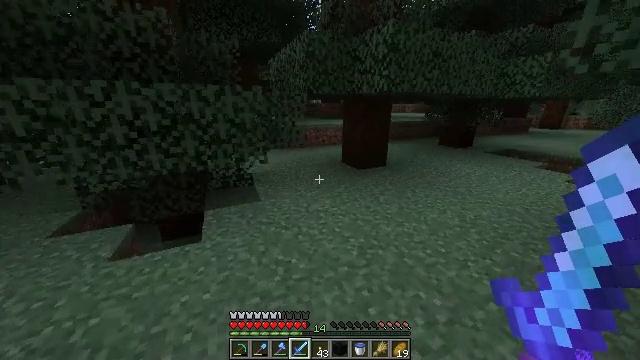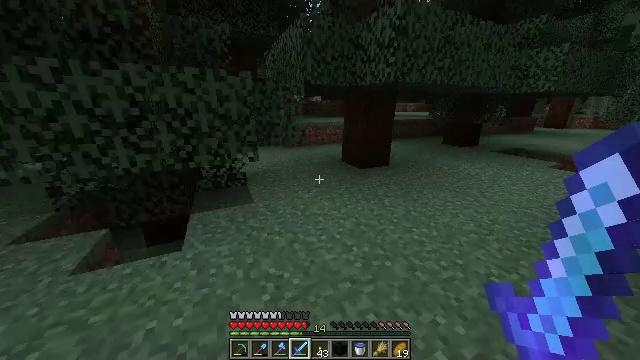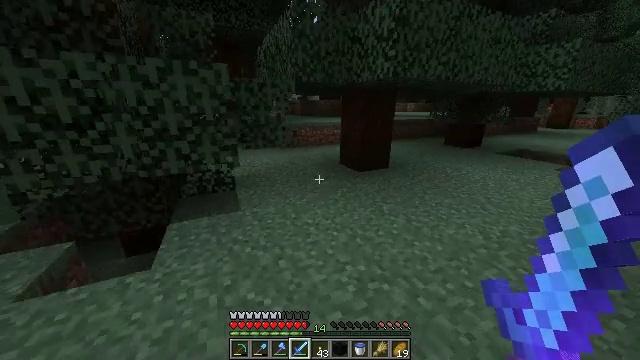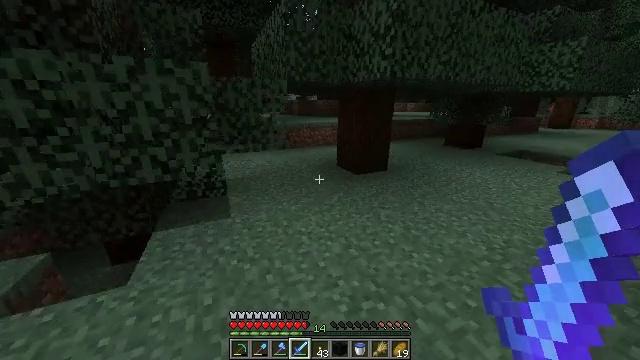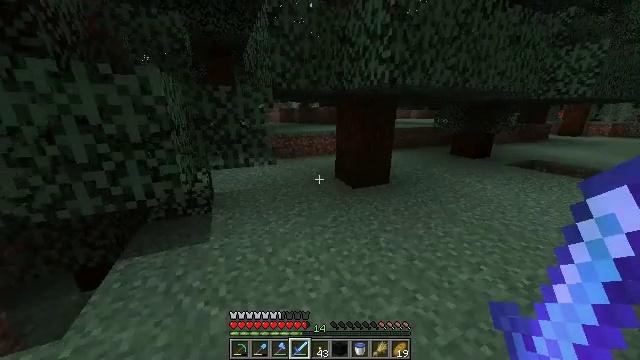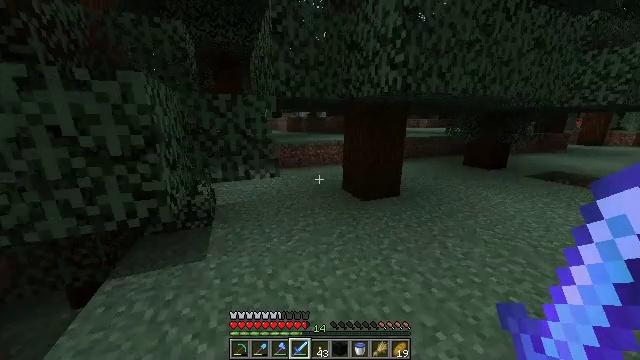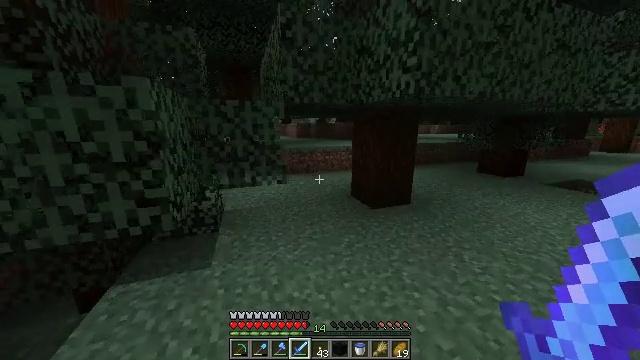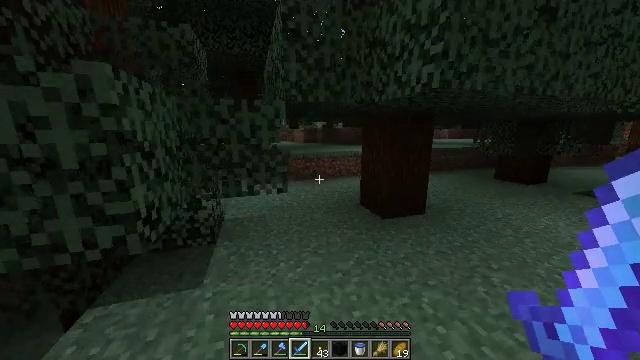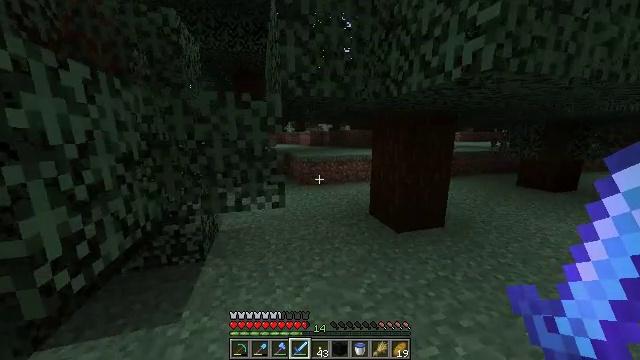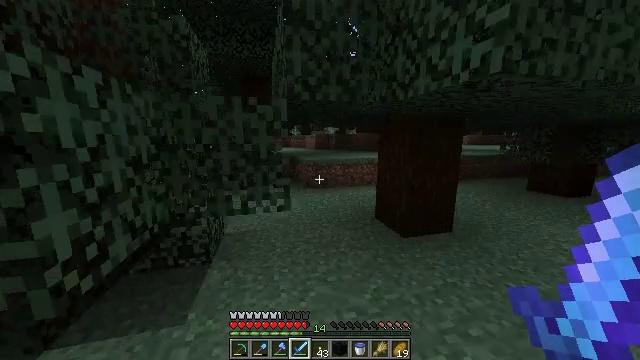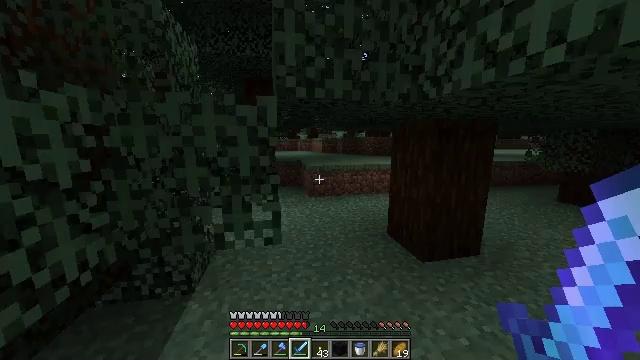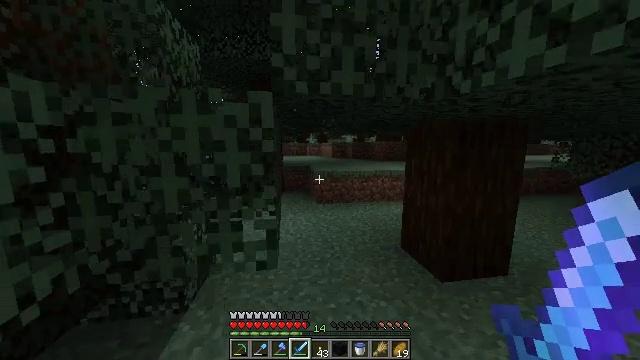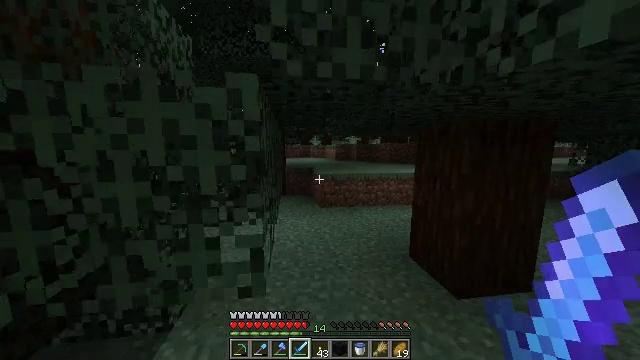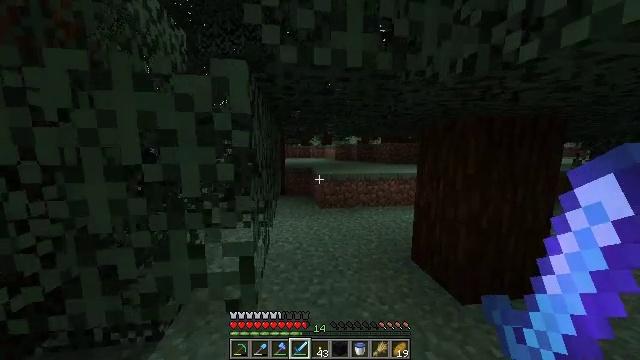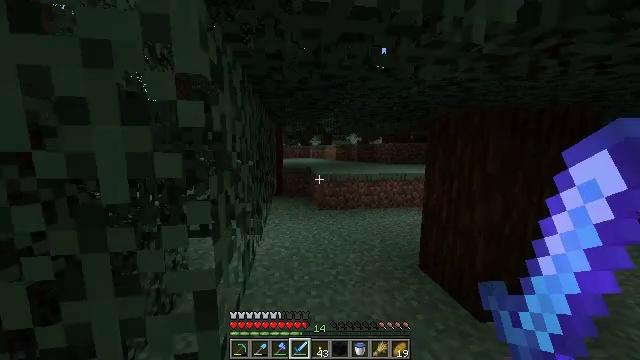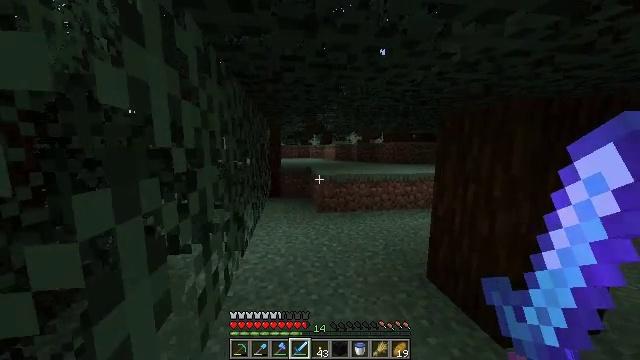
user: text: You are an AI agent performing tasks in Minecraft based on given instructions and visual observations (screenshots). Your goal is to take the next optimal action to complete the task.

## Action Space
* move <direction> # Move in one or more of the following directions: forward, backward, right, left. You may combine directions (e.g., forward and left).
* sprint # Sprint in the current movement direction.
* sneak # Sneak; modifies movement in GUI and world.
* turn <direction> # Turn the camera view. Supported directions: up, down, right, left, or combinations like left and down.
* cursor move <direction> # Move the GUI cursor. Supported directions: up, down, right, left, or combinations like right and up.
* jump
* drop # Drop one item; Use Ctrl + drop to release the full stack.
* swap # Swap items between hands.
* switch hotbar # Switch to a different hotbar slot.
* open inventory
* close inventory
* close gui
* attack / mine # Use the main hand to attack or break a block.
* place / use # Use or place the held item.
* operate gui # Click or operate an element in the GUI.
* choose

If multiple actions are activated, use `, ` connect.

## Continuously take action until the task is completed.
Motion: motion action
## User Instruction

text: Mine the sweet berry bush.
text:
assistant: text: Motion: move forward and move right, sprint
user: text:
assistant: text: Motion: move forward and move right, sprint
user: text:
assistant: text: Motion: move forward and move right, sprint
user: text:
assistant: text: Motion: move forward, sprint, turn left and up
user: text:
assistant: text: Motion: move forward, sprint, turn left and up
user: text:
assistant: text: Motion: move forward, sprint, turn left and up
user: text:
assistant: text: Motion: move forward, sprint, turn left and up
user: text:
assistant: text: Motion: move forward, sprint, turn left
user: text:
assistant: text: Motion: move forward, sprint, turn left
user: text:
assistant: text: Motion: move forward, sprint, turn left
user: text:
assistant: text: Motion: move forward, sprint, turn left and up
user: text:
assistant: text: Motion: move forward, sprint, turn left
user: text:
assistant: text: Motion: move forward, sprint
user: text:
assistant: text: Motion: move forward, sprint
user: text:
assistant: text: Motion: move forward, sprint
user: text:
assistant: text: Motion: move forward, sprint
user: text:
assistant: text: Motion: move forward, sprint
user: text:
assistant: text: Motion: move forward, sprint
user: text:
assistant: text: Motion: move forward, sprint, turn left
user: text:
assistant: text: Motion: move forward, sprint, turn left
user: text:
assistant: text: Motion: move forward, sprint, turn left
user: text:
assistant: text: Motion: move forward, sprint, turn left
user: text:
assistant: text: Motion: move forward, sprint
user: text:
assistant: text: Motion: move forward, sprint
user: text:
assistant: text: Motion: move forward, sprint
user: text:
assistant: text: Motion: move forward, sprint
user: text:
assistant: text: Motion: move forward, sprint
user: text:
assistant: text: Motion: move forward, sprint
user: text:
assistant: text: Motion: move forward, sprint, turn right
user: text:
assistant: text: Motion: move forward, sprint, turn right